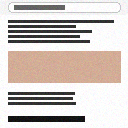
Screen state: on